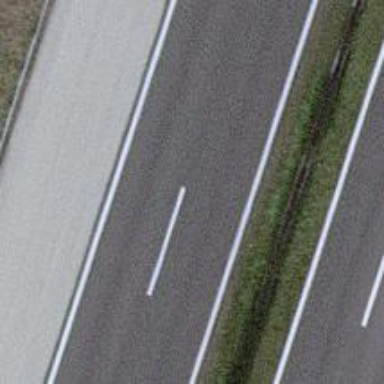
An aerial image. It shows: View of motorway.